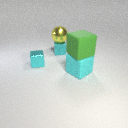
large cyan rubber cube in front of small cyan metal cube